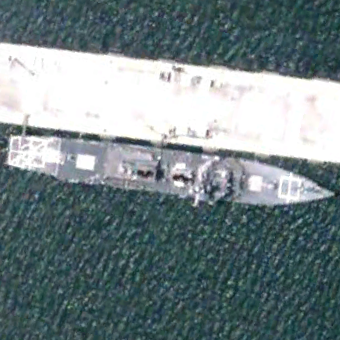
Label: destroyer